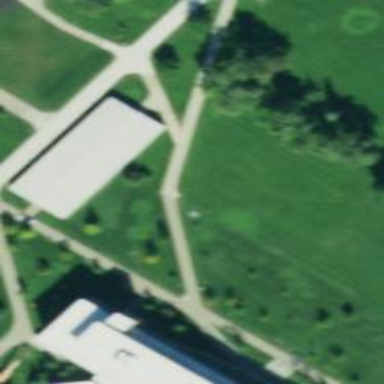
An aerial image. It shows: School building.